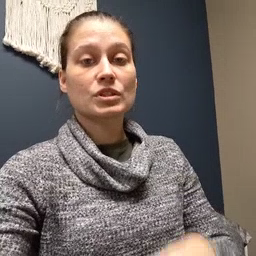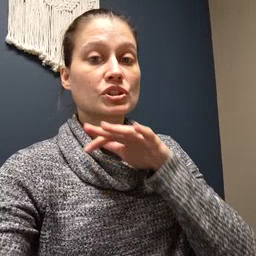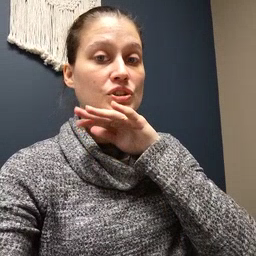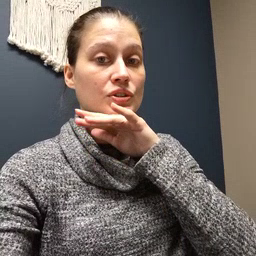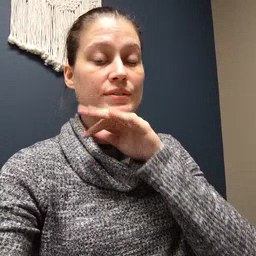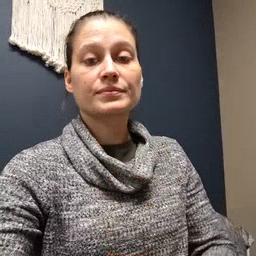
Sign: dirty